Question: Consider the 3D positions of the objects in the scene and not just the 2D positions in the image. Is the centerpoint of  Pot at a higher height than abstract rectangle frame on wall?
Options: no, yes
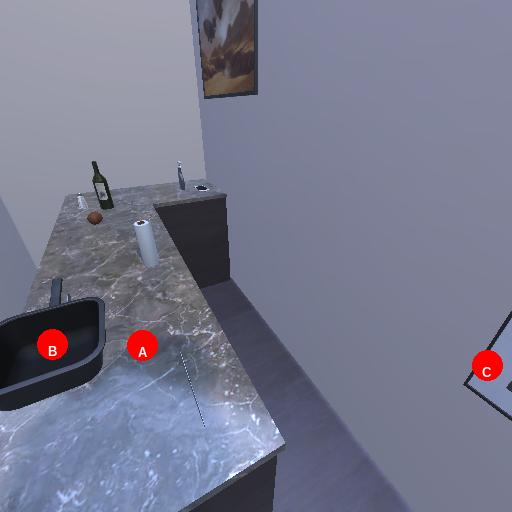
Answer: no